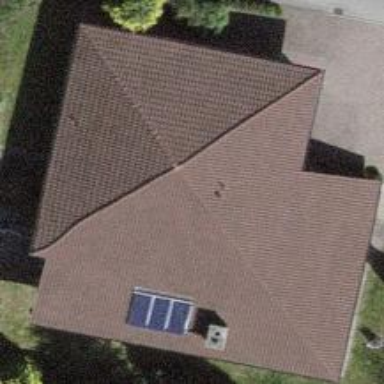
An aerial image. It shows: Simple house.